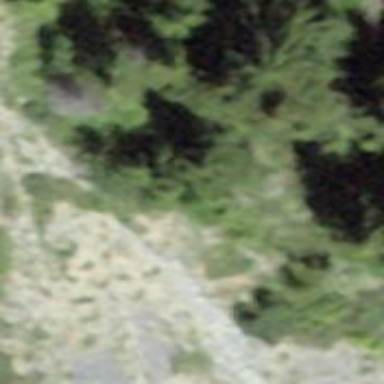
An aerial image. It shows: Natural cliff.